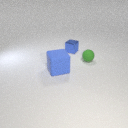
small blue metal cube to the right of large blue rubber cube